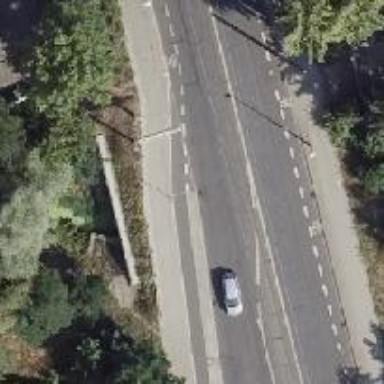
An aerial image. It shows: Tertiary road with asphalt surface. It has separate cycle lane on the left side and sidewalks on both sides.